Question: ::

'''
public class BreakfastLunchDinnerIndividualListOfItems extends TabActivity implements OnTabChangeListener{
/** Called when the activity is first created. */
@Override
public void onCreate(Bundle savedInstanceState) {
super.onCreate(savedInstanceState);
setContentView(R.layout.breakfast_lunch_dinner_individual_list_of_items);
Resources res = getResources(); // Resource object to get Drawables
TabHost tabHost = getTabHost(); // The activity TabHost
TabHost.TabSpec spec; // Reusable TabSpec for each tab
Intent intent; // Reusable Intent for each tab
String REST = getTabHost().toString();
// Create an Intent to launch an Activity for the tab (to be reused)
intent = new Intent().setClass(this, BLD_IndividualListOfItems_Starters.class);
//intent.putExtra("Starters", REST);
spec = tabHost.newTabSpec("Starters").setIndicator("Starters").setContent(intent);
tabHost.addTab(spec);
// Do the same for the other tabs
intent = new Intent().setClass(this, BLD_IndividualListOfItems_MainCourse.class);
//intent.putExtra("MainCourse", REST);
spec = tabHost.newTabSpec("MAIN_COURSE").setIndicator("Main Course").setContent(intent);
tabHost.addTab(spec);
}
public void onTabChanged(String arg0)
{
// TODO Auto-generated method stub
//Toast.makeText(getApplicationContext(),arg0, Toast.LENGTH_LONG).show();
}
}
'''
---
- 'String REST = getTabHost().toString();''tabtext'- -
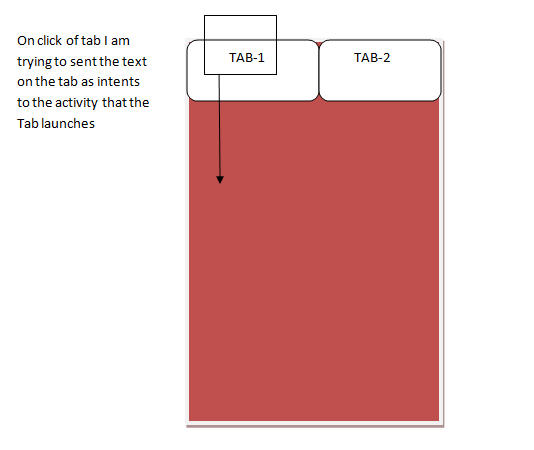
Answer: '''
spec = tabHost.newTabSpec("Starters").setIndicator("Starters").setContent(intent);
spec = tabHost.newTabSpec("MAIN_COURSE").setIndicator("Main Course").setContent(intent);
'''
here 'Starters' and 'Main Course' are the titles of tabs. The easiest way to send this strings to bounded activities is to send them throught intents which are bounded to corresponding
tabSpecs.
'''
String TAB_TITLE="Starters";
Intent intent = new Intent().setClass(this, BLD_IndividualListOfItems_Starters.class);
Bundle bundle =new Bundle();
bundle.putString("key_title", TAB_TITLE);
intent.putExtras(bundle);
spec = tabHost.newTabSpec("Starters").setIndicator(TAB_TITLE).setContent(intent);
tabHost.addTab(spec);
'''
And here is how you can get this string in 'BLD_IndividualListOfItems_Starters' activity :
'''
protected void onCreate(Bundle savedInstanceState) {
...
String title=getIntent().getExtras().getString("key_title");
}
'''
But as Raghunandan says, it's better to use fragments instead of depracated 'TabActivity'.
EDITED:
if you want to send text to corresponding activity dinamically, i mean exactly after tab is changed - you can:
1. create and broadcast custom intent with your string. (CUSTOM_INTENT_EXAMPLE)
2. in BLD_IndividualListOfItems_Starters activity register BroadcastReciever which will catch your custom intent and take text from it. (BROADCAST_RECIEVER_FROM_ACTIVITY_EXAMPLE)
You can't directly access tab text from 'BLD_IndividualListOfItems_Starters', because 'TabActivity' and 'BLD_IndividualListOfItems_Starters' are two different activities.
But you can send data between activities via bundles, static fields, singletons etc. Here is link to docs
<URL>